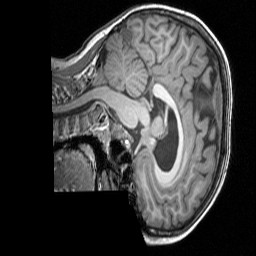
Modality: T1w
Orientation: sagittal
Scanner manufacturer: siemens
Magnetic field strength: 3 T
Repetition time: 1.77 s
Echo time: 0.00263 s